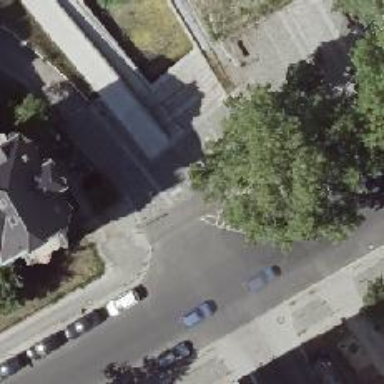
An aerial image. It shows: Footway.